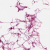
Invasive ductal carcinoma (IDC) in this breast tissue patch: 0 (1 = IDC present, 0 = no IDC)